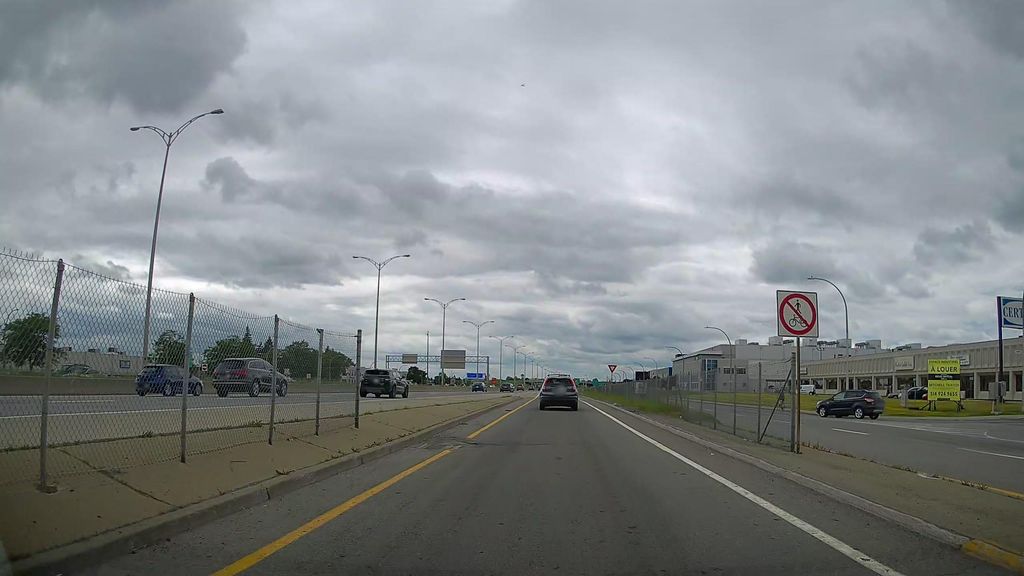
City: montreal